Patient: sex M, age 70
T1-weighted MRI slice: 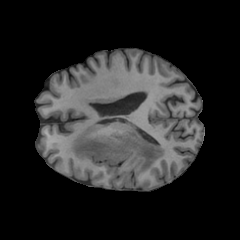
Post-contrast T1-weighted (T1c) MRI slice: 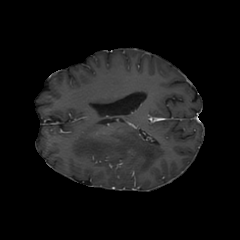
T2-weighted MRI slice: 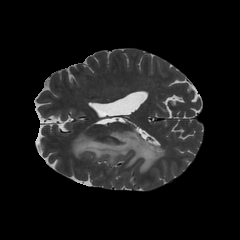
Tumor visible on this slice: yes
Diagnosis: Glioblastoma, IDH-wildtype
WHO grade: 4